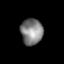
Tissue: lung
Cell type: Endothelial cells
Senescence score: 0.2368
Nuclear area (px): 566
Mean DAPI intensity: 129.269